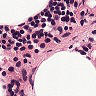
Metastatic tissue present: no